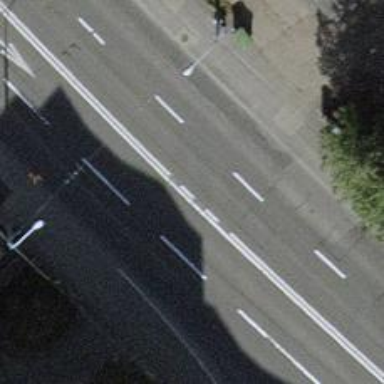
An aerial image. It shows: Asphalt road classified as primary highway. The road has trolley wire for trolley buses.